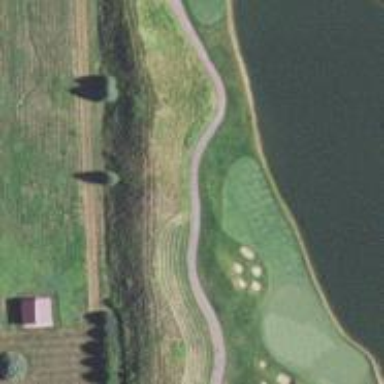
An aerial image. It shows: Rough grassy area used for golf.